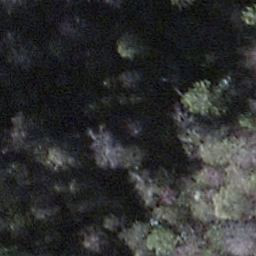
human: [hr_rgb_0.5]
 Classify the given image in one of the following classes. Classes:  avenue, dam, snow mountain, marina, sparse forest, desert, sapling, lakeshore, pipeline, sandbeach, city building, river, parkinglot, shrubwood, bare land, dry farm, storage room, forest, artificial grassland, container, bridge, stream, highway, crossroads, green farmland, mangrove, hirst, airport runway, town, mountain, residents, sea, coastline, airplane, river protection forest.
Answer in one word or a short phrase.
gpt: shrubwood